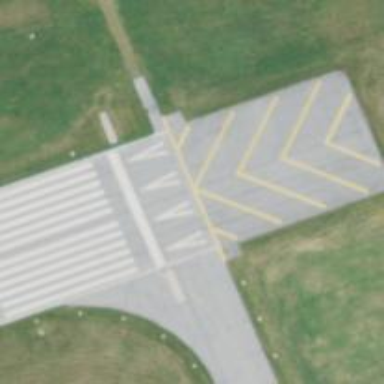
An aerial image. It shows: Displaced threshold runway at the airport.